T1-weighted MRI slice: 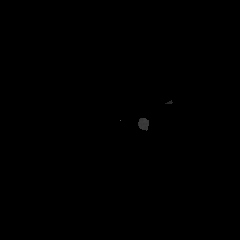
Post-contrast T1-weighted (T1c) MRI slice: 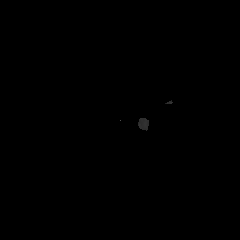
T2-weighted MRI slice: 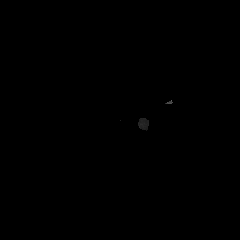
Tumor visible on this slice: no